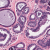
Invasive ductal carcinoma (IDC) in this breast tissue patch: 0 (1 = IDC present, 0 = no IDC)